Question: I get an "Unexpected Error" from the following function:
'''
function getBomgarFeedbackXML(){
var url = "https://help.tradingtechnologies.com/api/reporting.ns?" +
"username=xxxxxx&password=xxxxxx&generate_report=SupportCustExitSurvey&" +
"start_date=2000-01-01&duration=0&report_type=rep&id=all";
var response = UrlFetchApp.fetch(url).getContentText();
Logger.log(response);
return(Xml.parse(response, true));
}
'''
The line that causes the error is:
'''
var response = UrlFetchApp.fetch(url).getContentText();
'''
1. I am able to fetch the URL programatically using other scripting languages, such as python
2. I have tried fetching the URL in my browser which I was able to do successfully
3. I can fetch "http://www.google.com" from Google apps script successfully
4. I get the following warning when navigating to the URL in chrome, could this be related to the issue ?

Any help is appreciated
Thanks
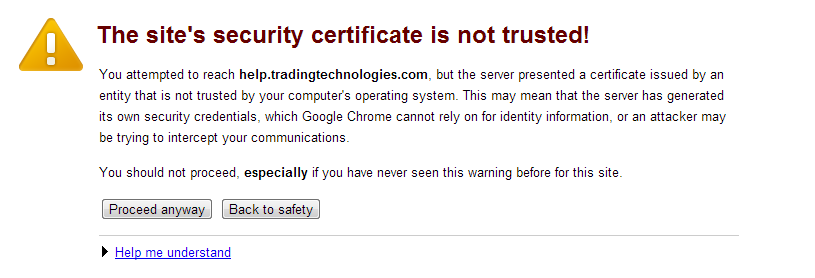
Answer: The last bit with the untrusted certs is the big clue here. Seems like the SSL cert associated with 'help.tradingtechnologies.com'is not valid or signed by a trusted CA per the Google Data Centers (from where the UrlFetch calls originate).
To work around this try this line of code instead of your UrlFetch call. Note the additional option for 'validateHttpsCertificates' documented <URL>.
'''
var response = UrlFetchApp.fetch(url, {'validateHttpsCertificates':false}).getContentText();
'''